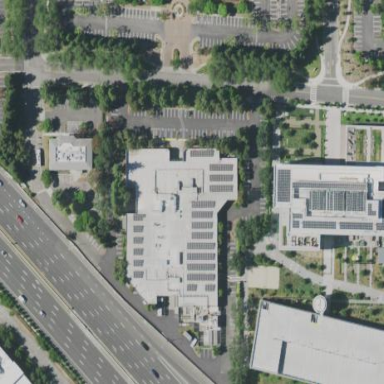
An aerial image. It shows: Office building.